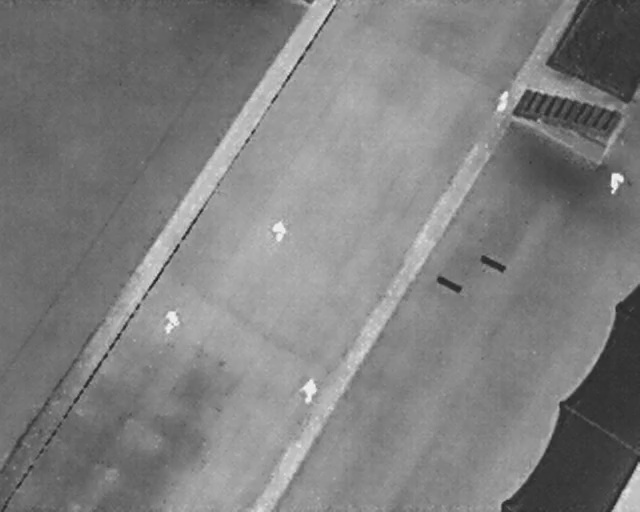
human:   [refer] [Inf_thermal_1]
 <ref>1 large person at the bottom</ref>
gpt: <box>[[45, 74, 50, 78, 10]]</box>

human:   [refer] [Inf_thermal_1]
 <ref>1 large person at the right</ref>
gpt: <box>[[94, 34, 98, 36, 13]]</box>

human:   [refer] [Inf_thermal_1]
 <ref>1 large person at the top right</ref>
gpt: <box>[[76, 18, 80, 21, 15]]</box>